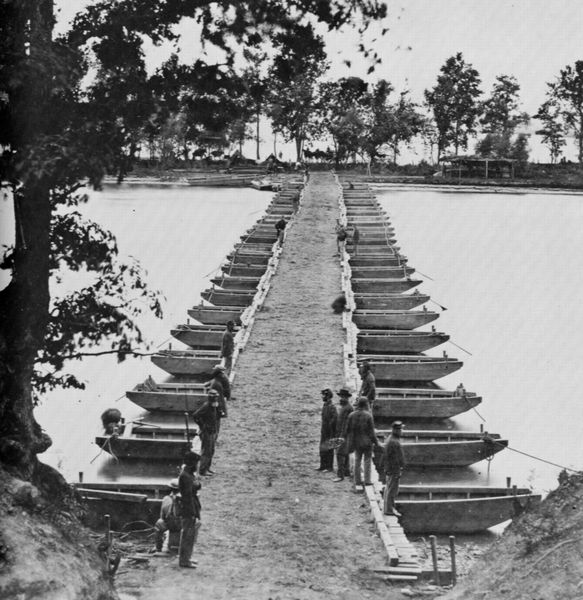
Titel: Eine Pontonbrücke auf dem James Fluss
Künstler: Mathew B. Brady
Schlagwörter: baum, blätter, gruppe, himmel, laub, mann, meer, wasser, weiß, bäume, fluss, landschaft, menschen, see, ufer, grau, hüte, männer, schwarz, strasse, weg, stehen, baumstamm, deich, erde, natur, stamm, weite, brücke, hütte, boden, personen, blatt, pflanzen, anhöhe, boot, boote, kahn, kinder, pferde, schiffe, fischer, klein, kies, anleger, wehr, bootssteg, seile, steg, soldaten, symmetrie, taue, befestigung, segeln, foto, fotografie, photographie, seil, schwarzweiss, jacken, armee, photo, pavillon, fotographie, bauen, verschlag, flussüberquerung, jugendlicher, brückenbau, pioniere, ponton, pontonbrücke, mobil, strasss, bäue, blattt, provisorium, fluass, mobile brücke